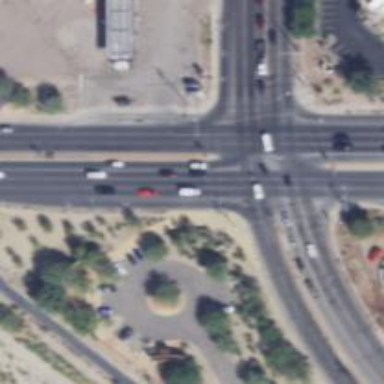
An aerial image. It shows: Marked road crossing.